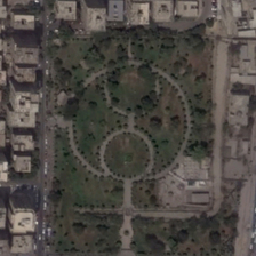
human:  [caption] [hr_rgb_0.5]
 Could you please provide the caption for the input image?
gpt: The square looks very dark because there are many tall buildings around it.

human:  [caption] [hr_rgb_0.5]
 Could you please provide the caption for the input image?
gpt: The square looks very dark because it is surrounded by many tall buildings.

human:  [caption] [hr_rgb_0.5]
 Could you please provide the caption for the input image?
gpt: The square looks dark because there are many tall buildings around it.

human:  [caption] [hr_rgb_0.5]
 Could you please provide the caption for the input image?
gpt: There are many tall buildings around the square.

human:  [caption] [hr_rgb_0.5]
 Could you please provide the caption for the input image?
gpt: The space looks dark because there are many tall buildings.